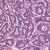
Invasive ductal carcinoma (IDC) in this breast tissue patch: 1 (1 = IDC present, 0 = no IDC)